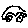
Label: car